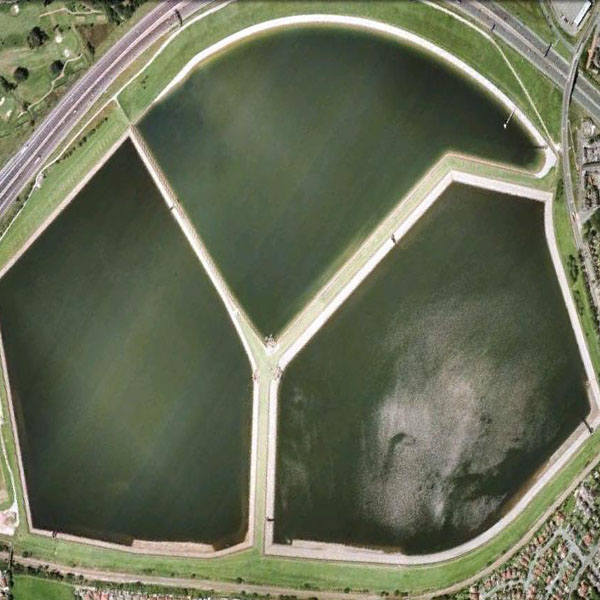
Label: Pond